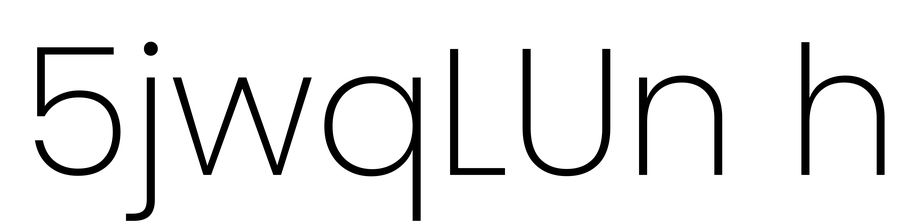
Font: Poppins-ExtraLight